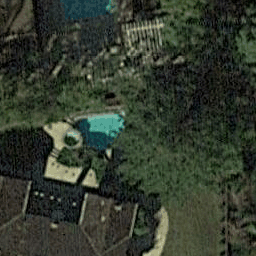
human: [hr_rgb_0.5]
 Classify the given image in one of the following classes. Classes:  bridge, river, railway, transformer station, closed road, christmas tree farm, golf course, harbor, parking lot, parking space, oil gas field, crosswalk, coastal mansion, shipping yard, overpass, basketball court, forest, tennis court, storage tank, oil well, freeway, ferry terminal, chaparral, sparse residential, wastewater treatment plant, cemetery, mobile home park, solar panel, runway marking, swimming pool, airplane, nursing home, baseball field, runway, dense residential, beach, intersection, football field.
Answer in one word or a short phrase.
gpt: swimming pool